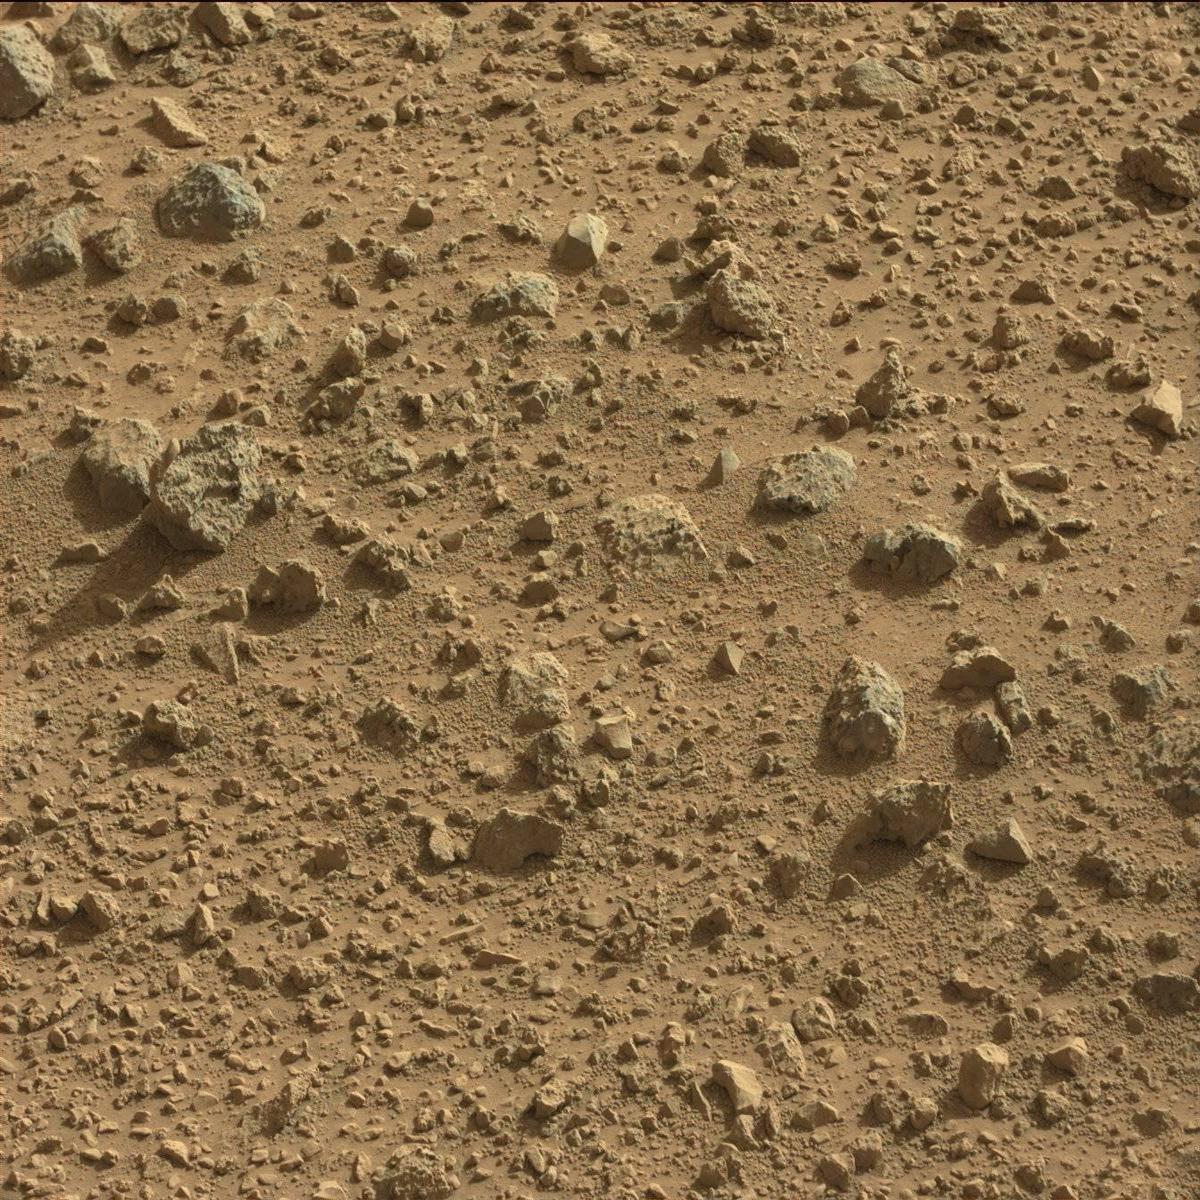
Terrain classes present: Bedrock, Rock, Sand / Soil